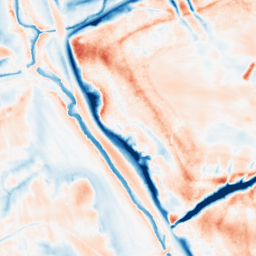
Category: multiscale
Decomposition family: dog_multiscale
Decomposition parameters: sigma_ratio: 2
n_scales: 4
base_sigma: 0.5
Upsampling method: bicubic
Upsampling parameters: scale: 8
Upsampling scale: 8